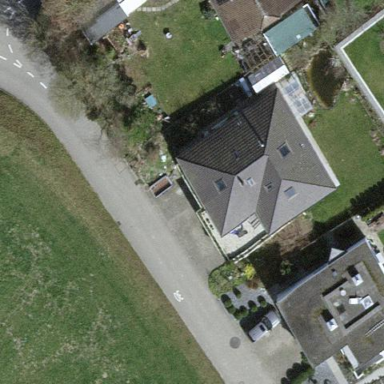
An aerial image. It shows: Detached building.